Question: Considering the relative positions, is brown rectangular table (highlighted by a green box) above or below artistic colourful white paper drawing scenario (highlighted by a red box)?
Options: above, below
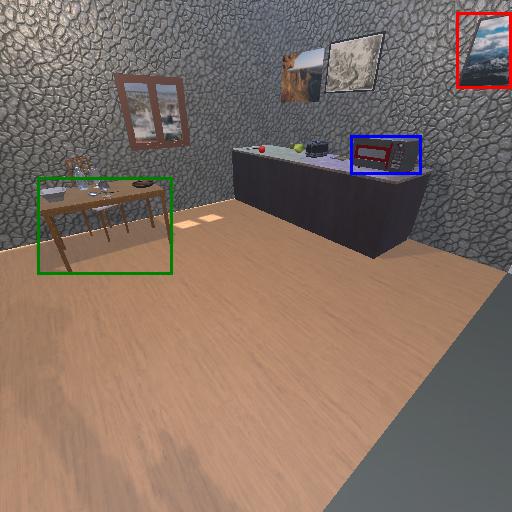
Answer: above